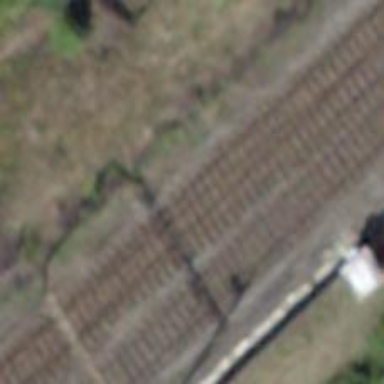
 featuring electrification through contact line."